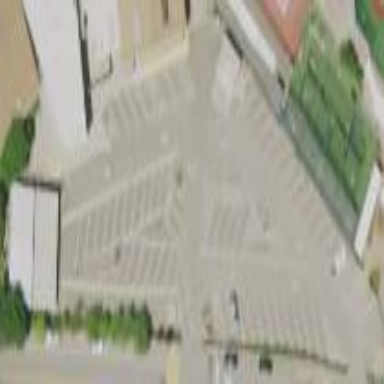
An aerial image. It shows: Paved parking area.